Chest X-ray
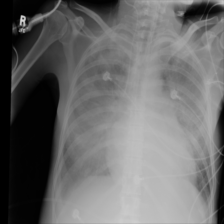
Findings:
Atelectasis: negative
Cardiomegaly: negative
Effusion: negative
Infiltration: negative
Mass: negative
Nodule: negative
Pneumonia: negative
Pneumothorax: negative
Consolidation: negative
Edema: negative
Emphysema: negative
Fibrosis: negative
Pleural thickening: negative
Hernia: negative